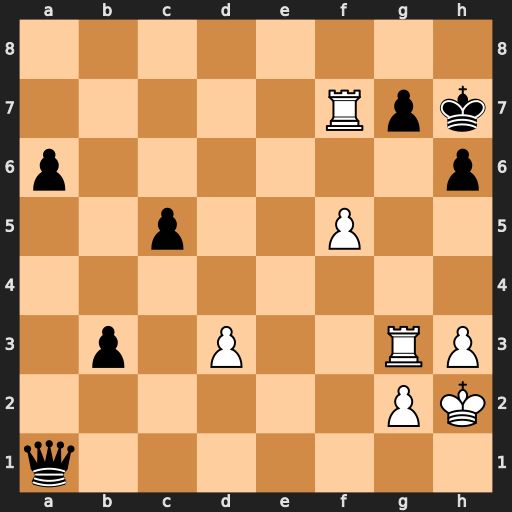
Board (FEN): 8/5Rpk/p6p/2p2P2/8/1p1P2RP/6PK/q7
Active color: w
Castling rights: -
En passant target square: -
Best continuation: f6 Qxf6 Rxf6